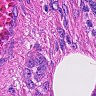
Metastatic tissue present: yes